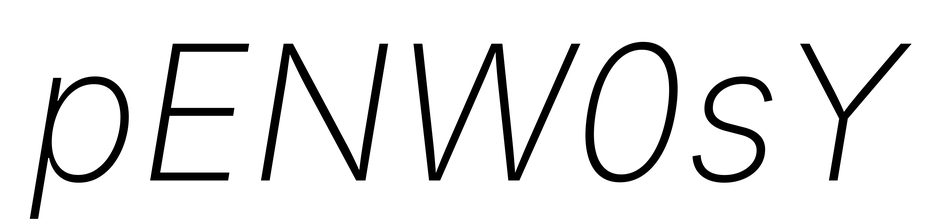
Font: Inter-Italic_ExtraLight_Italic